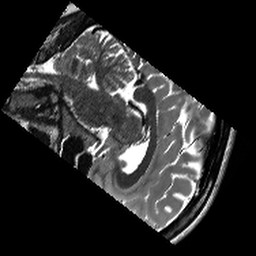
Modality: T2w
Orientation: sagittal
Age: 21
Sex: female
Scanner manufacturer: siemens
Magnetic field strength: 3 T
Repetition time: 13.15 s
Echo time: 0.082 s